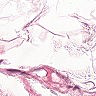
Metastatic tissue present: no